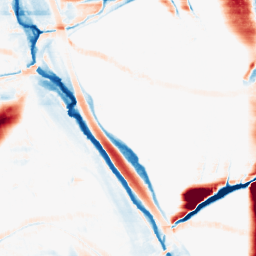
Category: morphological
Decomposition family: morphological_rect
Decomposition parameters: operation: average
width: 50
height: 10
Upsampling method: linear_exact
Upsampling parameters: scale: 2
Upsampling scale: 2